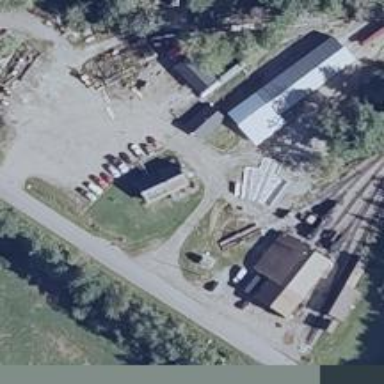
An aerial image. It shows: Narrow-gauge railway in service yard.